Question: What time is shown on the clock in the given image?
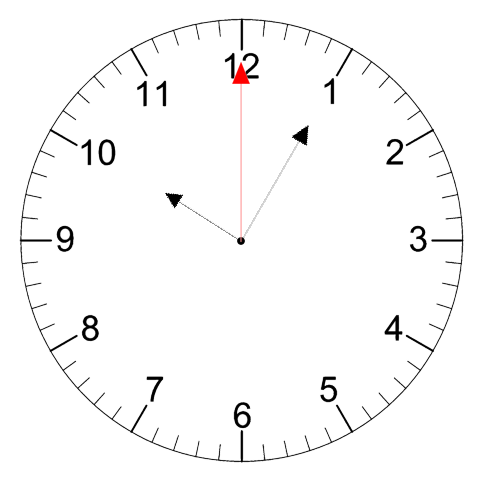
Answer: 10:05:00